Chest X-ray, AP view. Patient: 20 years old, sex M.
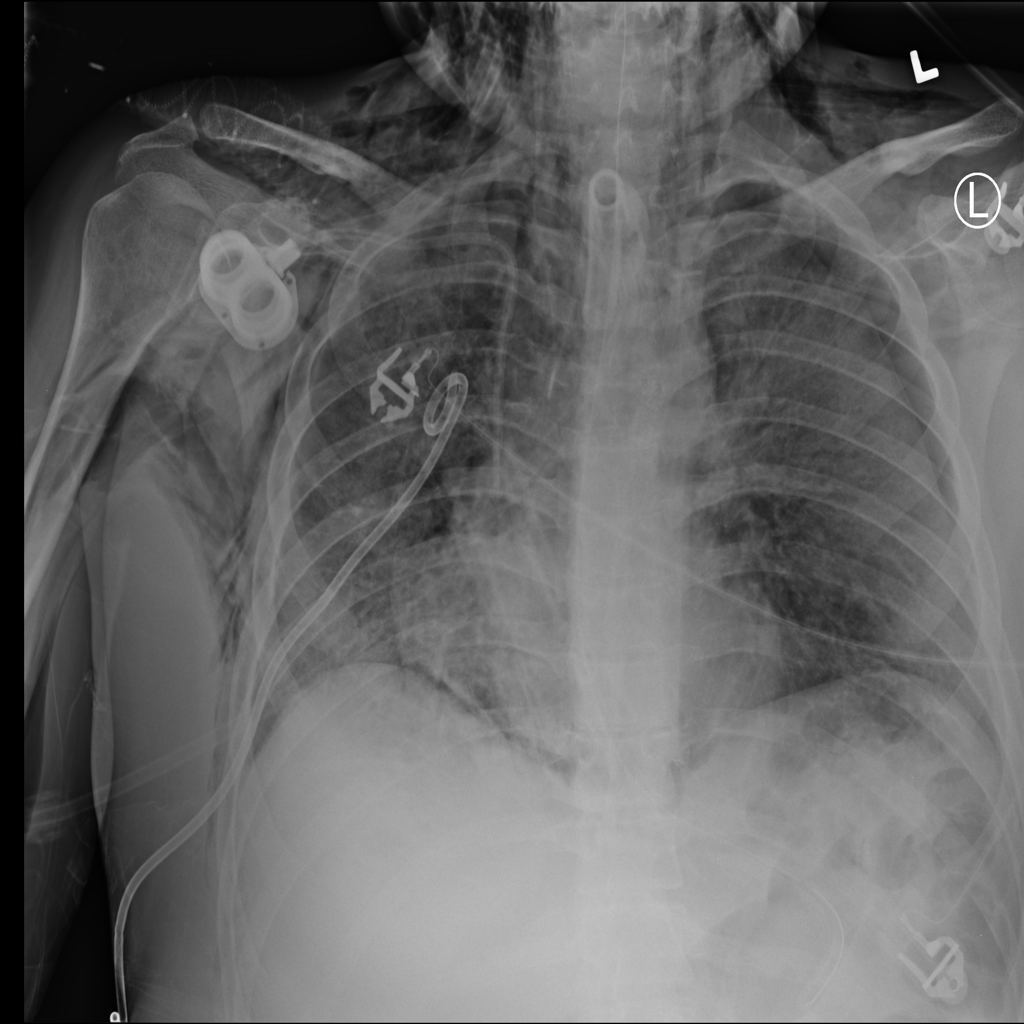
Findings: Emphysema, Pneumothorax